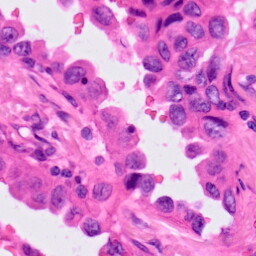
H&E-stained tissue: Lung